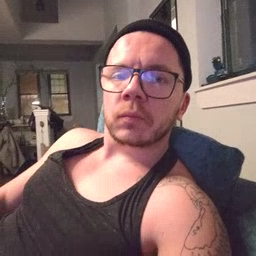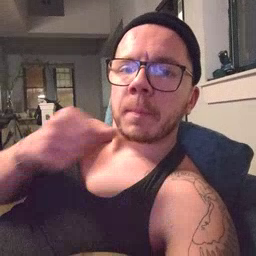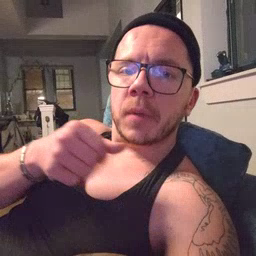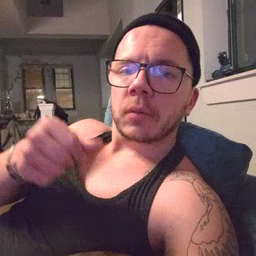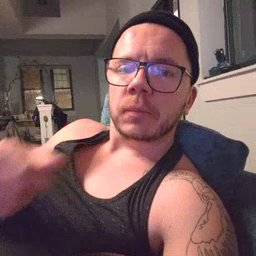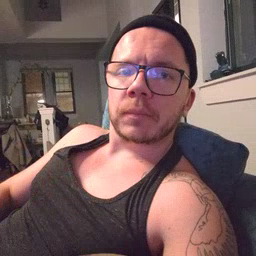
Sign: puzzle